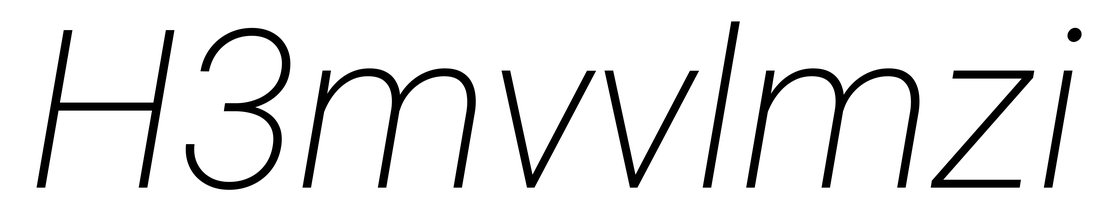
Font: Roboto-Italic_ExtraLight_Italic